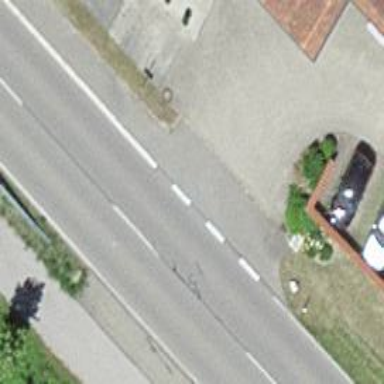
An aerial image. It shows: Asphalt path.